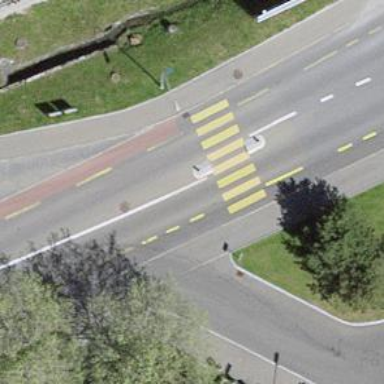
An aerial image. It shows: Tertiary road with asphalt surface. Both sides of the road have sidewalks and there is dedicated cycle lane.